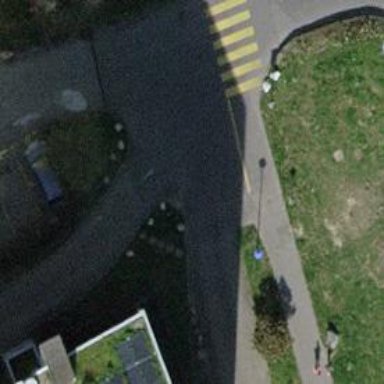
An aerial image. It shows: Bollard.